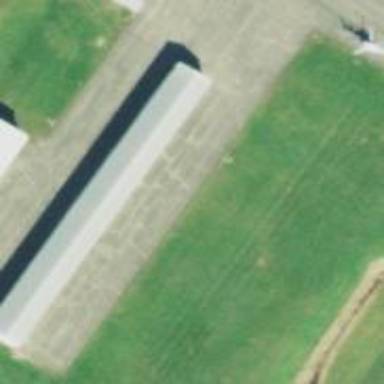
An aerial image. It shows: Hangar building.